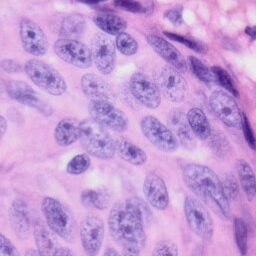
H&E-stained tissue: Skin